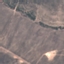
Label: HerbaceousVegetation